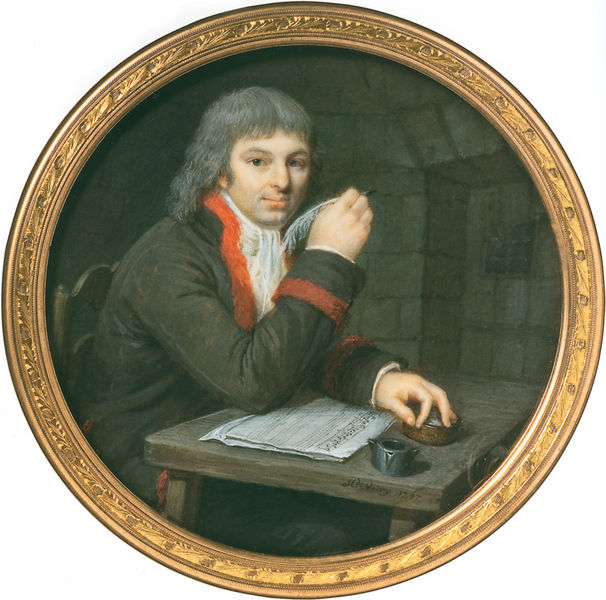
Titel: Musicien composant une romance(?), la plume à la main, dans une prison.
Künstler: Mme de Vitry
Institution: Paris, Musée des Arts Décoratifs/ inv.39605
Schlagwörter: blätter, feder, hand, mann, sitzen, fenster, finger, grau, haar, mund, nase, raum, stuhl, tisch, weiss, blick, rot, rock, hemd, barock, rahmen, steine, bildnis, portrait, porträt, gold, mantel, kreis, rund, papier, noten, mauer, notenblatt, notenblätter, gehrock, keller, komponist, schriftsteller, tinte, gemäuer, gefängnis, zelle, brief, schreiben, tintenfass, verließ, schreibfeder, komponieren, mozart, okulus, verlies, schreiberling, tabakdose, notenpapier, tintnefaß